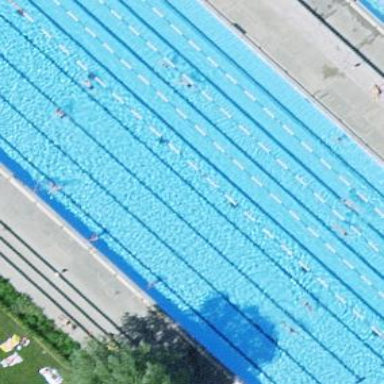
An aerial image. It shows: Outdoor swimming pool area designed for swimming as sport.